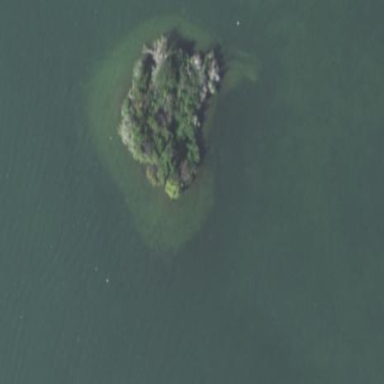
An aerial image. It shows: Islet.